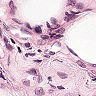
Metastatic tissue present: no